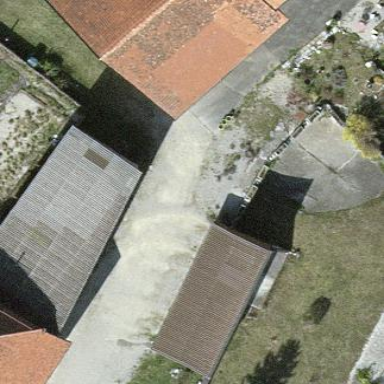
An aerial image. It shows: Simple and straightforward house.